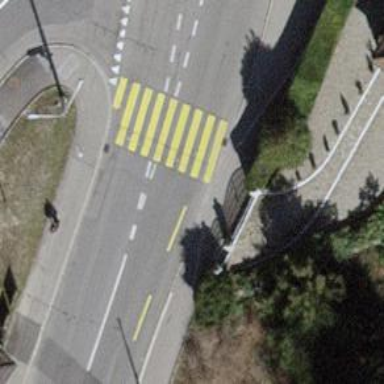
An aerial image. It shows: Marked uncontrolled road crossing.